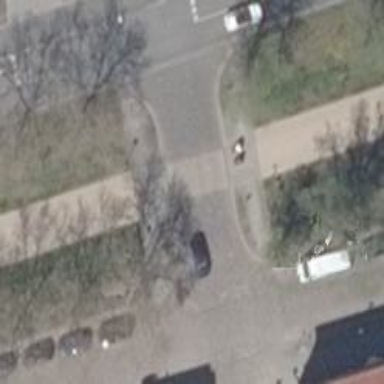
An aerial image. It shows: Residential road with sidewalks on both sides.